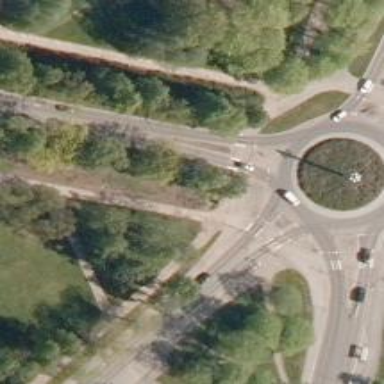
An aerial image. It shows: Crossing on the cycleway.